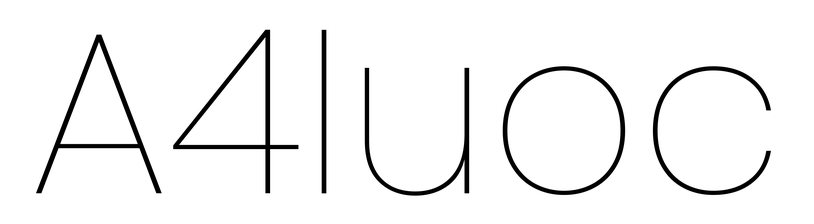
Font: Poppins-Thin